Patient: sex F, age 31
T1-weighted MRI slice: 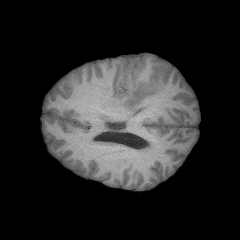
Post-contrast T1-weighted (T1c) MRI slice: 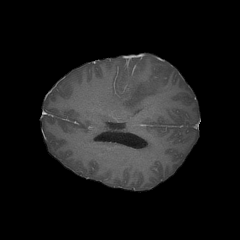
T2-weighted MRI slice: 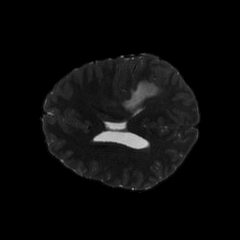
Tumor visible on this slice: yes
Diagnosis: Glioblastoma, IDH-wildtype
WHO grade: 4